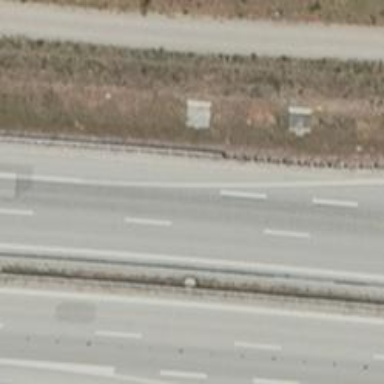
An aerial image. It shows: Asphalt motorway.